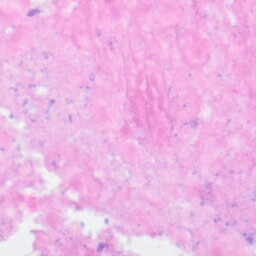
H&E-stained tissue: Kidney